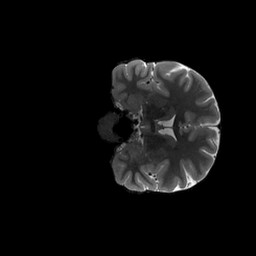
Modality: T2w
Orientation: coronal
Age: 30
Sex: female
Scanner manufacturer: siemens
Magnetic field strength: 3 T
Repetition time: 3.2 s
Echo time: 0.564 s